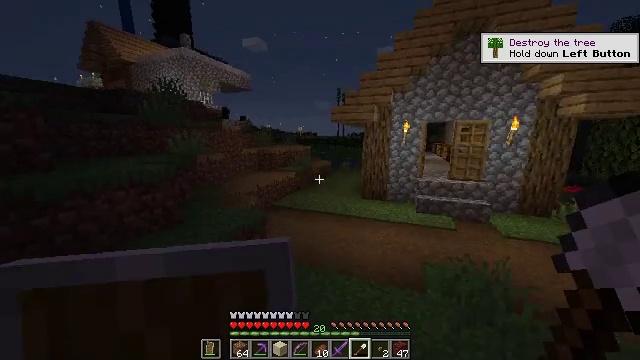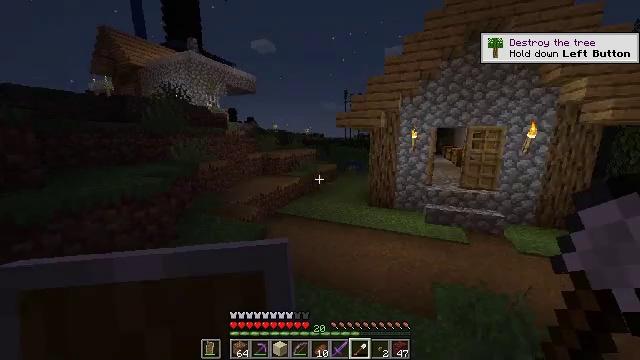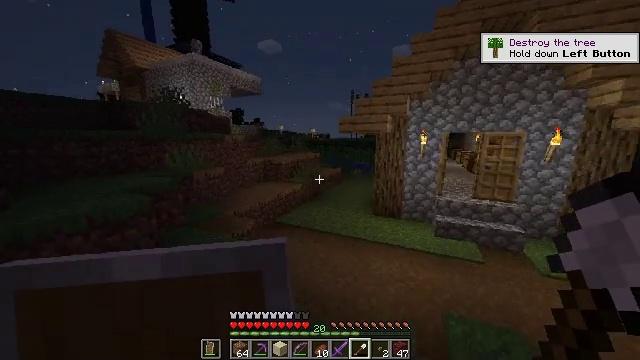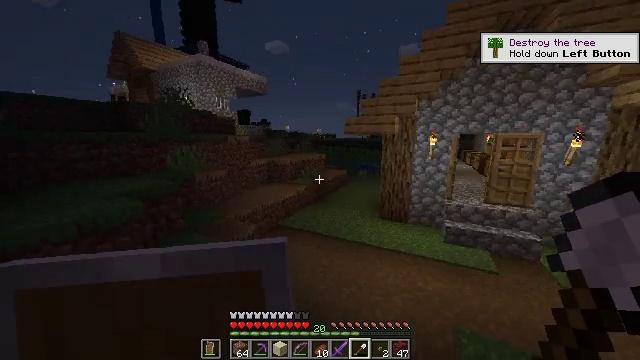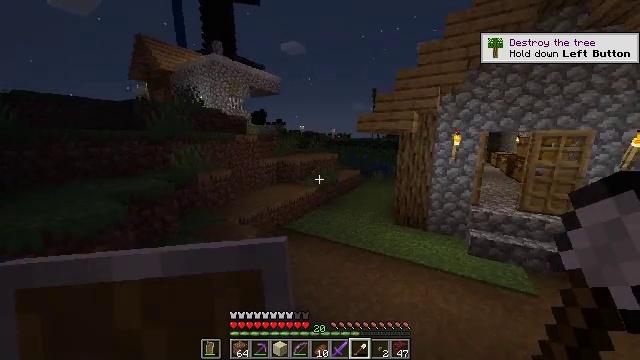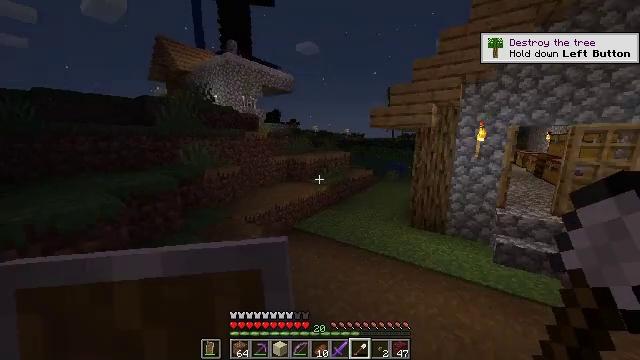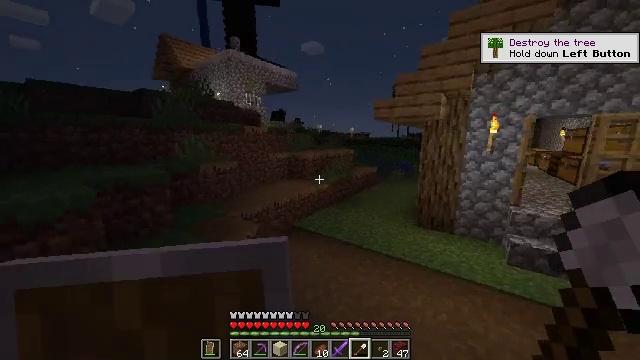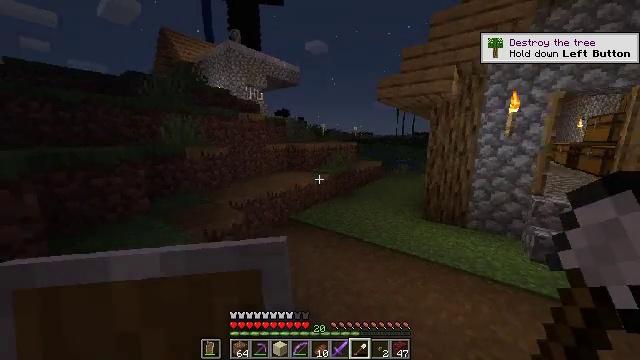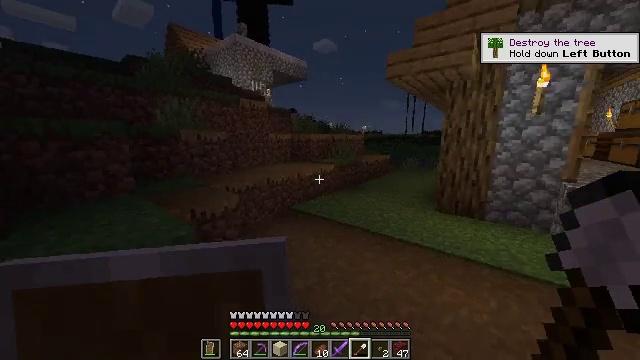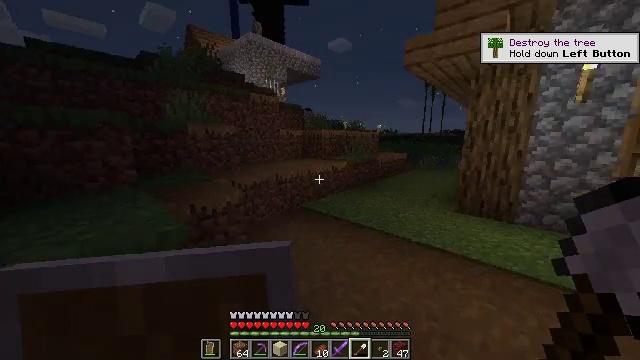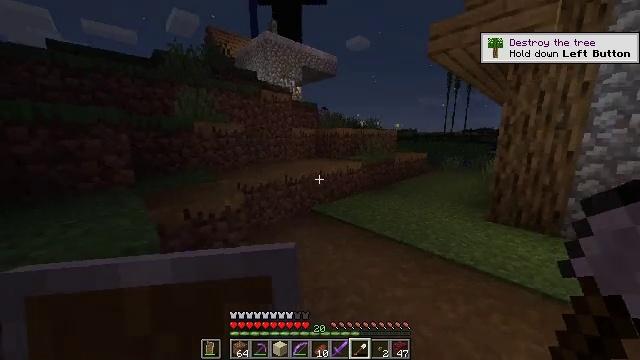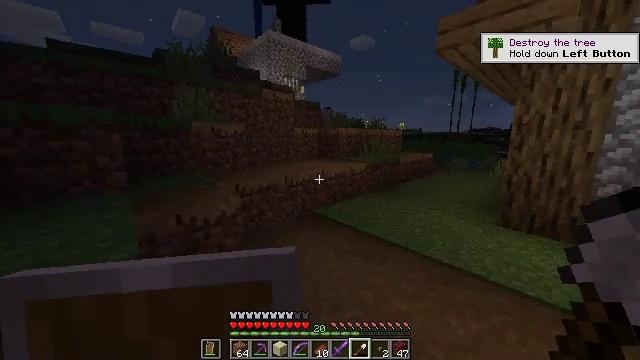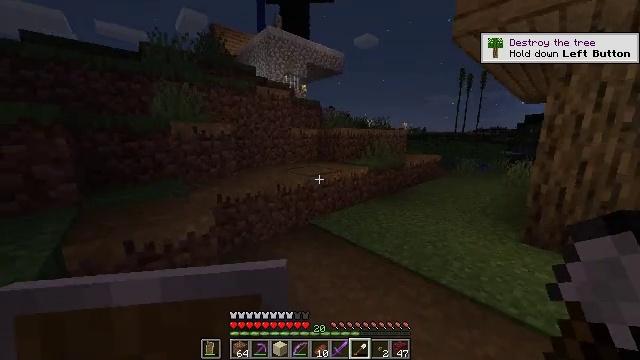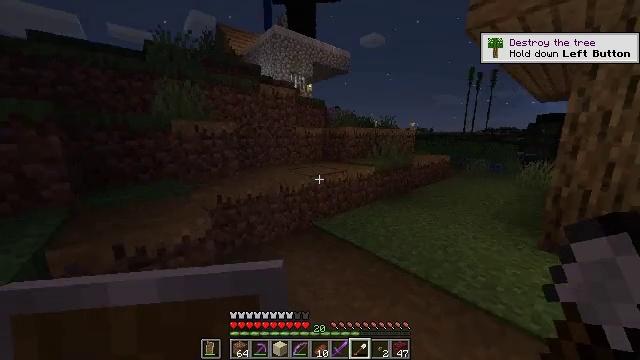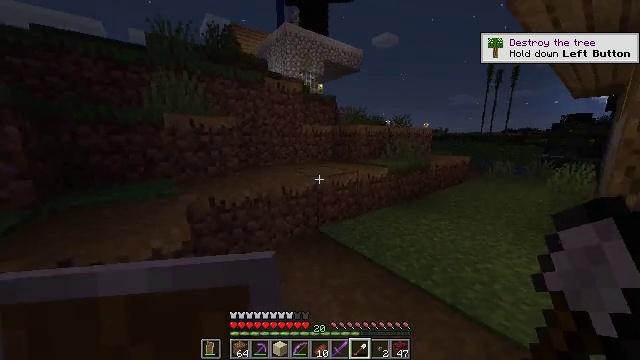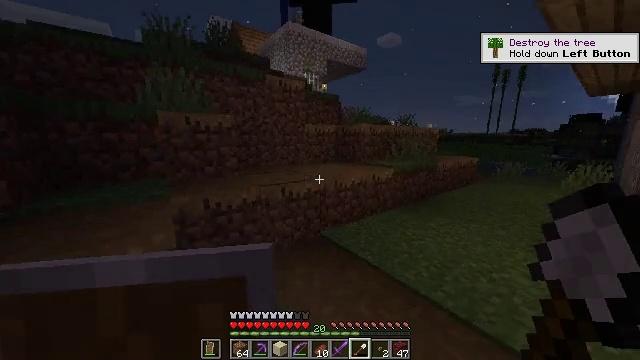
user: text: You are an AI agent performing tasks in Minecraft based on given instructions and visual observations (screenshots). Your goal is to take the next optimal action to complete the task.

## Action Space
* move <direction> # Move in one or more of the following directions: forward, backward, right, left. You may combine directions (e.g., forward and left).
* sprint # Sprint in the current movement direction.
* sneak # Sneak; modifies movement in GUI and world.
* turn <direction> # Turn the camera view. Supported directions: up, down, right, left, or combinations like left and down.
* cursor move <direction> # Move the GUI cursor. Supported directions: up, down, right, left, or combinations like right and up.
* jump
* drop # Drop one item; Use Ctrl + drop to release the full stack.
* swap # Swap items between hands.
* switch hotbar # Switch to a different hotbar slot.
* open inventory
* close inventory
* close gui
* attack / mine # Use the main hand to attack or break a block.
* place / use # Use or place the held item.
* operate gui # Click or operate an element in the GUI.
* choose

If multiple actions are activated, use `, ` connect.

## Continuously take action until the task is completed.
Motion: motion action
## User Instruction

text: Mine oak leaves.
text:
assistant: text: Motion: move forward, turn left, jump
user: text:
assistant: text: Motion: move forward, turn left, jump
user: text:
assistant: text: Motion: move forward, turn left, jump
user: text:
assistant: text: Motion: move forward, turn left, jump
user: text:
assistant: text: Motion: move forward, turn left
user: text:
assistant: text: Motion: move forward, turn left
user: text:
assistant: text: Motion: move forward, turn left
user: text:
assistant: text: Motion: move forward, turn left
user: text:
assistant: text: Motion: move forward, turn left
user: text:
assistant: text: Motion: move forward, turn left
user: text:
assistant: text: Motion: move forward, turn left
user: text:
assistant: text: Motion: move forward
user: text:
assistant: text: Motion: move forward, turn left
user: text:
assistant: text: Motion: move forward, turn left
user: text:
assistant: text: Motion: move forward
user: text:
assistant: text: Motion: move forward
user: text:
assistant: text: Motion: move forward
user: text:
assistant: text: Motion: move forward
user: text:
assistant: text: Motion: move forward
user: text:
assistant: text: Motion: move forward, jump
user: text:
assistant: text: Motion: move forward, turn right, jump
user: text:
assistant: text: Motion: move forward, turn right, jump
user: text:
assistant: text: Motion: move forward, turn right
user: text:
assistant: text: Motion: move forward, turn right
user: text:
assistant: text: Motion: move forward
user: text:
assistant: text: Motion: move forward
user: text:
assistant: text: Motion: move forward
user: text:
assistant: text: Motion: move forward
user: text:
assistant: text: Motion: move forward, jump
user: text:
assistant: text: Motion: move forward, jump